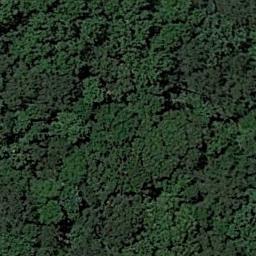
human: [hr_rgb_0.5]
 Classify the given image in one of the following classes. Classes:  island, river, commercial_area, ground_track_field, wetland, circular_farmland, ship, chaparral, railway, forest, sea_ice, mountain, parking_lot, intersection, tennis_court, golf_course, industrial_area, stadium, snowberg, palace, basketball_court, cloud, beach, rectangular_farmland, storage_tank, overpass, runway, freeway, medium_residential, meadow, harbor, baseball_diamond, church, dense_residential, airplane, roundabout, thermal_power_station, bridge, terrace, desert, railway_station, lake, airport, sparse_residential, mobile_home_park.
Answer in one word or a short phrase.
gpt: forest